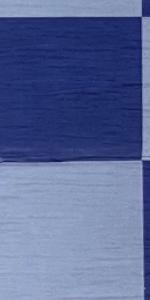
Label: Empty